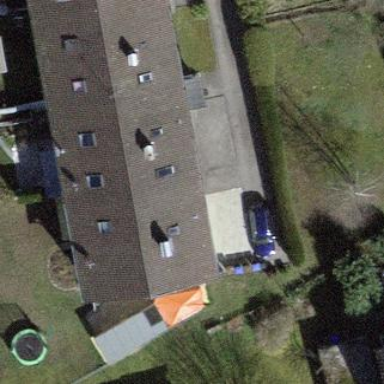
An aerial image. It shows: Gabled roof house.